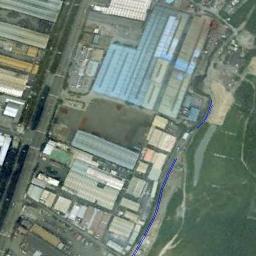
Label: industrial_area